Field crop: maize
Growth stage: 2
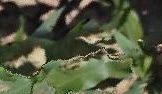
Species: maize